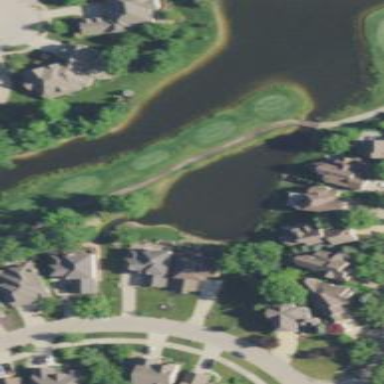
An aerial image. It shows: Water hazard on golf course. The hazard is natural water feature.